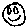
Label: smiley face